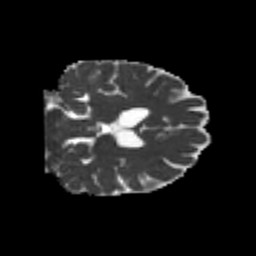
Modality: MD
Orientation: coronal
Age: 21
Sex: female
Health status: healthy
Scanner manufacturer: philips
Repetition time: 7.391 s
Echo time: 0.08599 s